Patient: sex F, age 69
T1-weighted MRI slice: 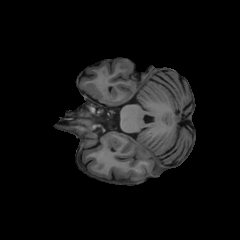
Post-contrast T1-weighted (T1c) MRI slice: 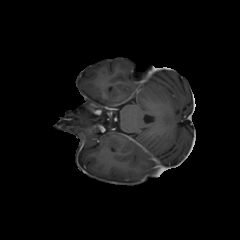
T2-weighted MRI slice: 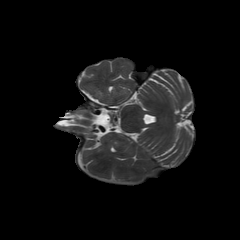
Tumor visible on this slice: no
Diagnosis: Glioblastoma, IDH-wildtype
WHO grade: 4